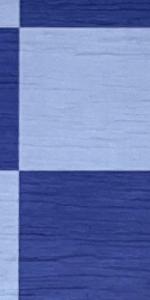
Label: Empty